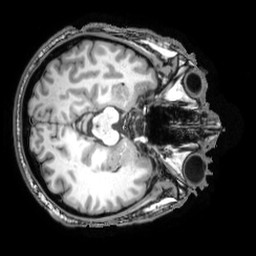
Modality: T1w
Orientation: axial
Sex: male
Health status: ill
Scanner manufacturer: philips
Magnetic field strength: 3 T
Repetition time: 0.00814 s
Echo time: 0.003729 s